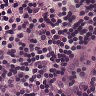
Metastatic tissue present: no